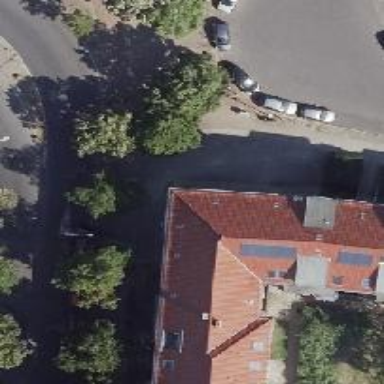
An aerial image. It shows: Kindergarten.